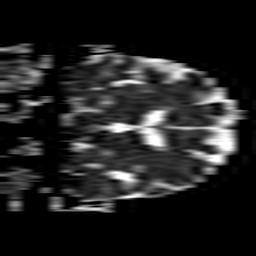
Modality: ADC
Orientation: coronal
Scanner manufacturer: philips
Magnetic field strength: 1.5 T
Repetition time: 3.269 s
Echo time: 0.06922 s